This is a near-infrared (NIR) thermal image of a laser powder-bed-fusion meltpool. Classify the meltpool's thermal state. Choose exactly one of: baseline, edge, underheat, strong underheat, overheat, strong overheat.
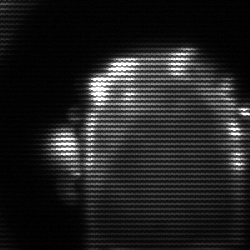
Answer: baseline